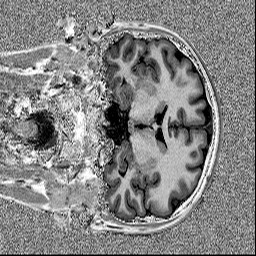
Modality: MP2RAGE
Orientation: coronal
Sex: male